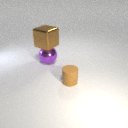
small brown rubber cylinder in front of large purple metal sphere